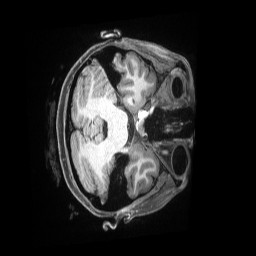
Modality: T1w
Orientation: axial
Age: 27
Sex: female
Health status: ill
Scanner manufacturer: siemens
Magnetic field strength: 3 T
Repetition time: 2.5 s
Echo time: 0.00181 s